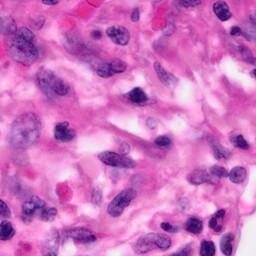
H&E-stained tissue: Pancreatic